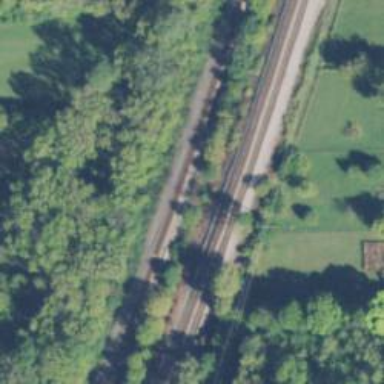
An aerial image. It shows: Railway track.